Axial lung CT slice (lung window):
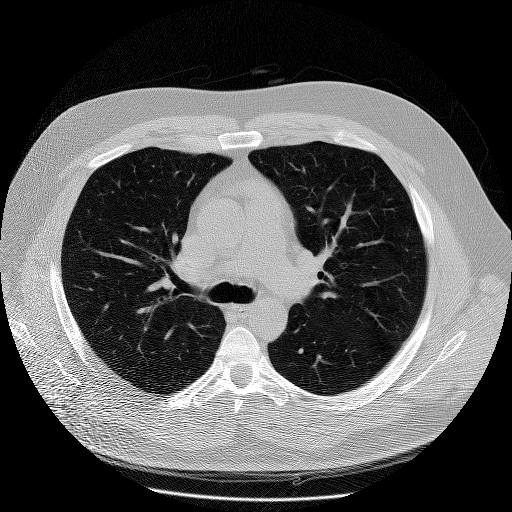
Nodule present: no